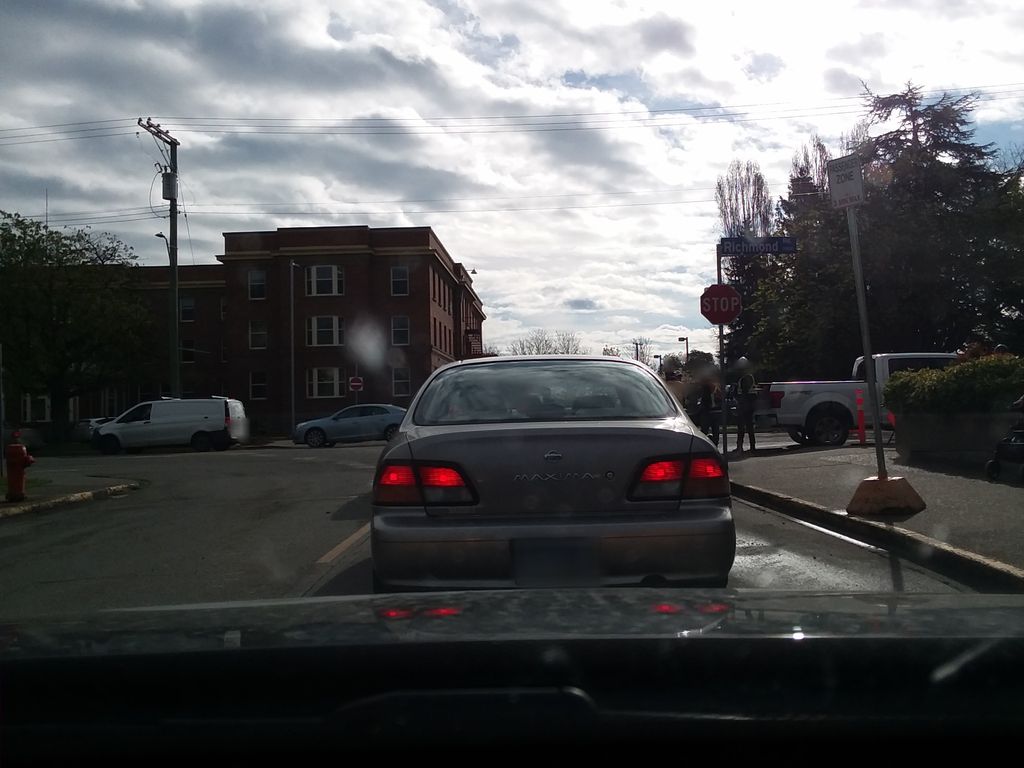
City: victoria